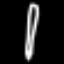
Label: pencil